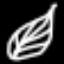
Label: leaf